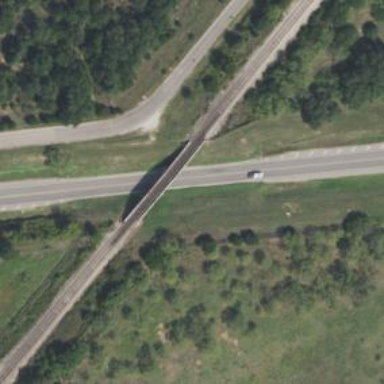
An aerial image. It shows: Railway bridge.